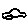
Label: car